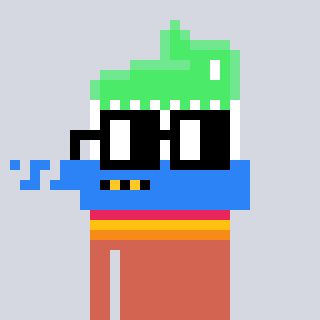
a pixel art character with square black glasses, a toothbrush-shaped head and a peachy-colored body on a cool background